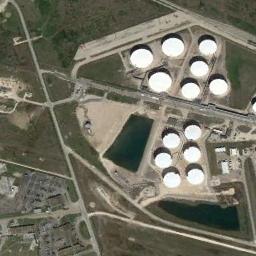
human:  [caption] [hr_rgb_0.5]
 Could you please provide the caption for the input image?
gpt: The storage tanks are surrounded by grass .

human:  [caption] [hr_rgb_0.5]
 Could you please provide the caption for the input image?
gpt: There are many different-sized oil storage tanks and many buildings in the factory  The factory has a large lawn and two pools .

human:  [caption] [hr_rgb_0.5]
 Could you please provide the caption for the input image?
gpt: There are several rows of buildings next to these storage tanks .

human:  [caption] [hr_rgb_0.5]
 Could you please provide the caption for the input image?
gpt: There are many storage tanks on the bare land next to the grass .

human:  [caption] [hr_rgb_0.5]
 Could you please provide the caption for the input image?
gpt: There are some white storage tanks with green meadows around .